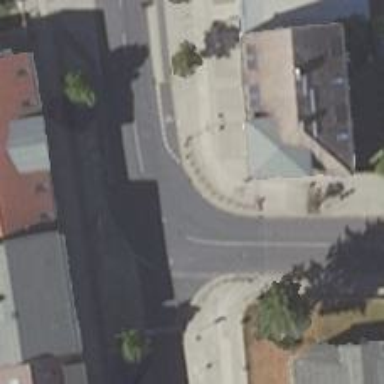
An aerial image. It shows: Pedestrian road.